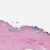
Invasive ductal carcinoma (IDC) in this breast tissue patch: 0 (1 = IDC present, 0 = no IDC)